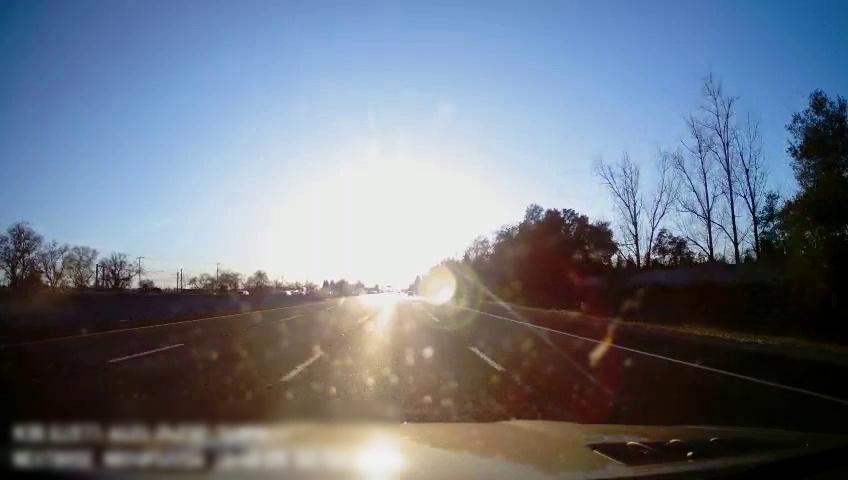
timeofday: Day
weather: Sunny
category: Drivable Space
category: Vehicles | SUV
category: Vehicles | SUV
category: Lanes | Alternate Lane
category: Lanes | Alternate Lane
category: Lanes | Current Lane
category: Lanes | Current Lane
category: Lanes | Alternate Lane